Question: In my application am using Google map version 2 just run the project it show the map and blank space in the map.Below am attached the screen shot and how to reposition the zoom control button to top right or left corner.I am new to Google map version 2.Can any one know please help met o solve this problem.
'''
<fragment
android:id="@+id/map"
android:layout_width="match_parent"
android:layout_height="match_parent"
class="com.google.android.gms.maps.MapFragment" />
'''

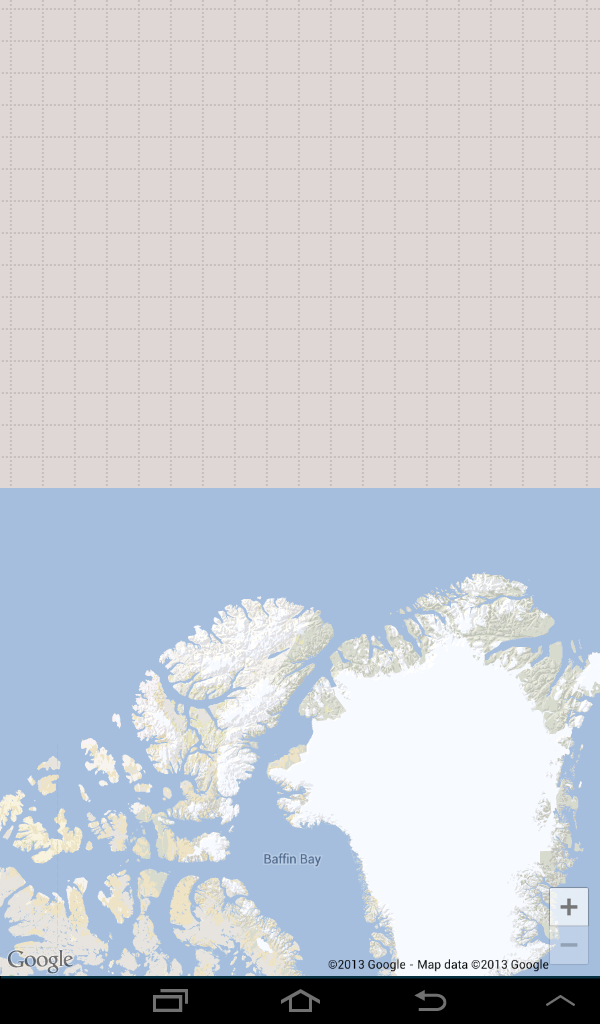
Answer: Answer for your second question 'how to reposition the zoom control button to top right or left corner'
<URL>: 1, Access the view used to display the standard zoom buttons and then adjust its position 2, disable the standard buttons and add your own custom buttons at desired location